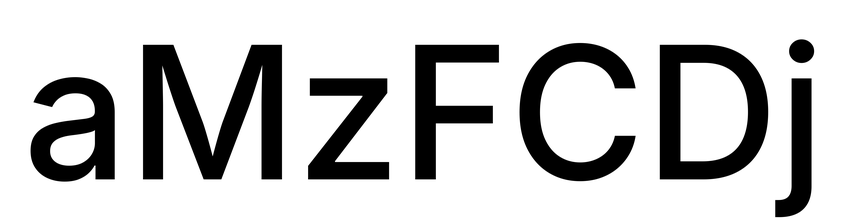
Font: Inter_Medium